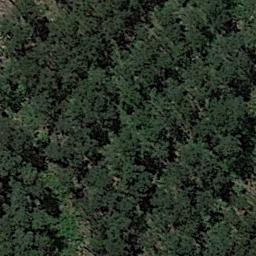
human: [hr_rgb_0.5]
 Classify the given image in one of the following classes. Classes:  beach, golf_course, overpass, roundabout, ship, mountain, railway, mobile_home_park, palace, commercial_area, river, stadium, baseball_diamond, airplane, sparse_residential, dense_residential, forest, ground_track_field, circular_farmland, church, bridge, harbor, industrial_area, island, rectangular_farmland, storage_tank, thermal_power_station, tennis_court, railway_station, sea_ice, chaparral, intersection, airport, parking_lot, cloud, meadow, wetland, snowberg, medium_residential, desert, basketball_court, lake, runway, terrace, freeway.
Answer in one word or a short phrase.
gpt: forest